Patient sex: F
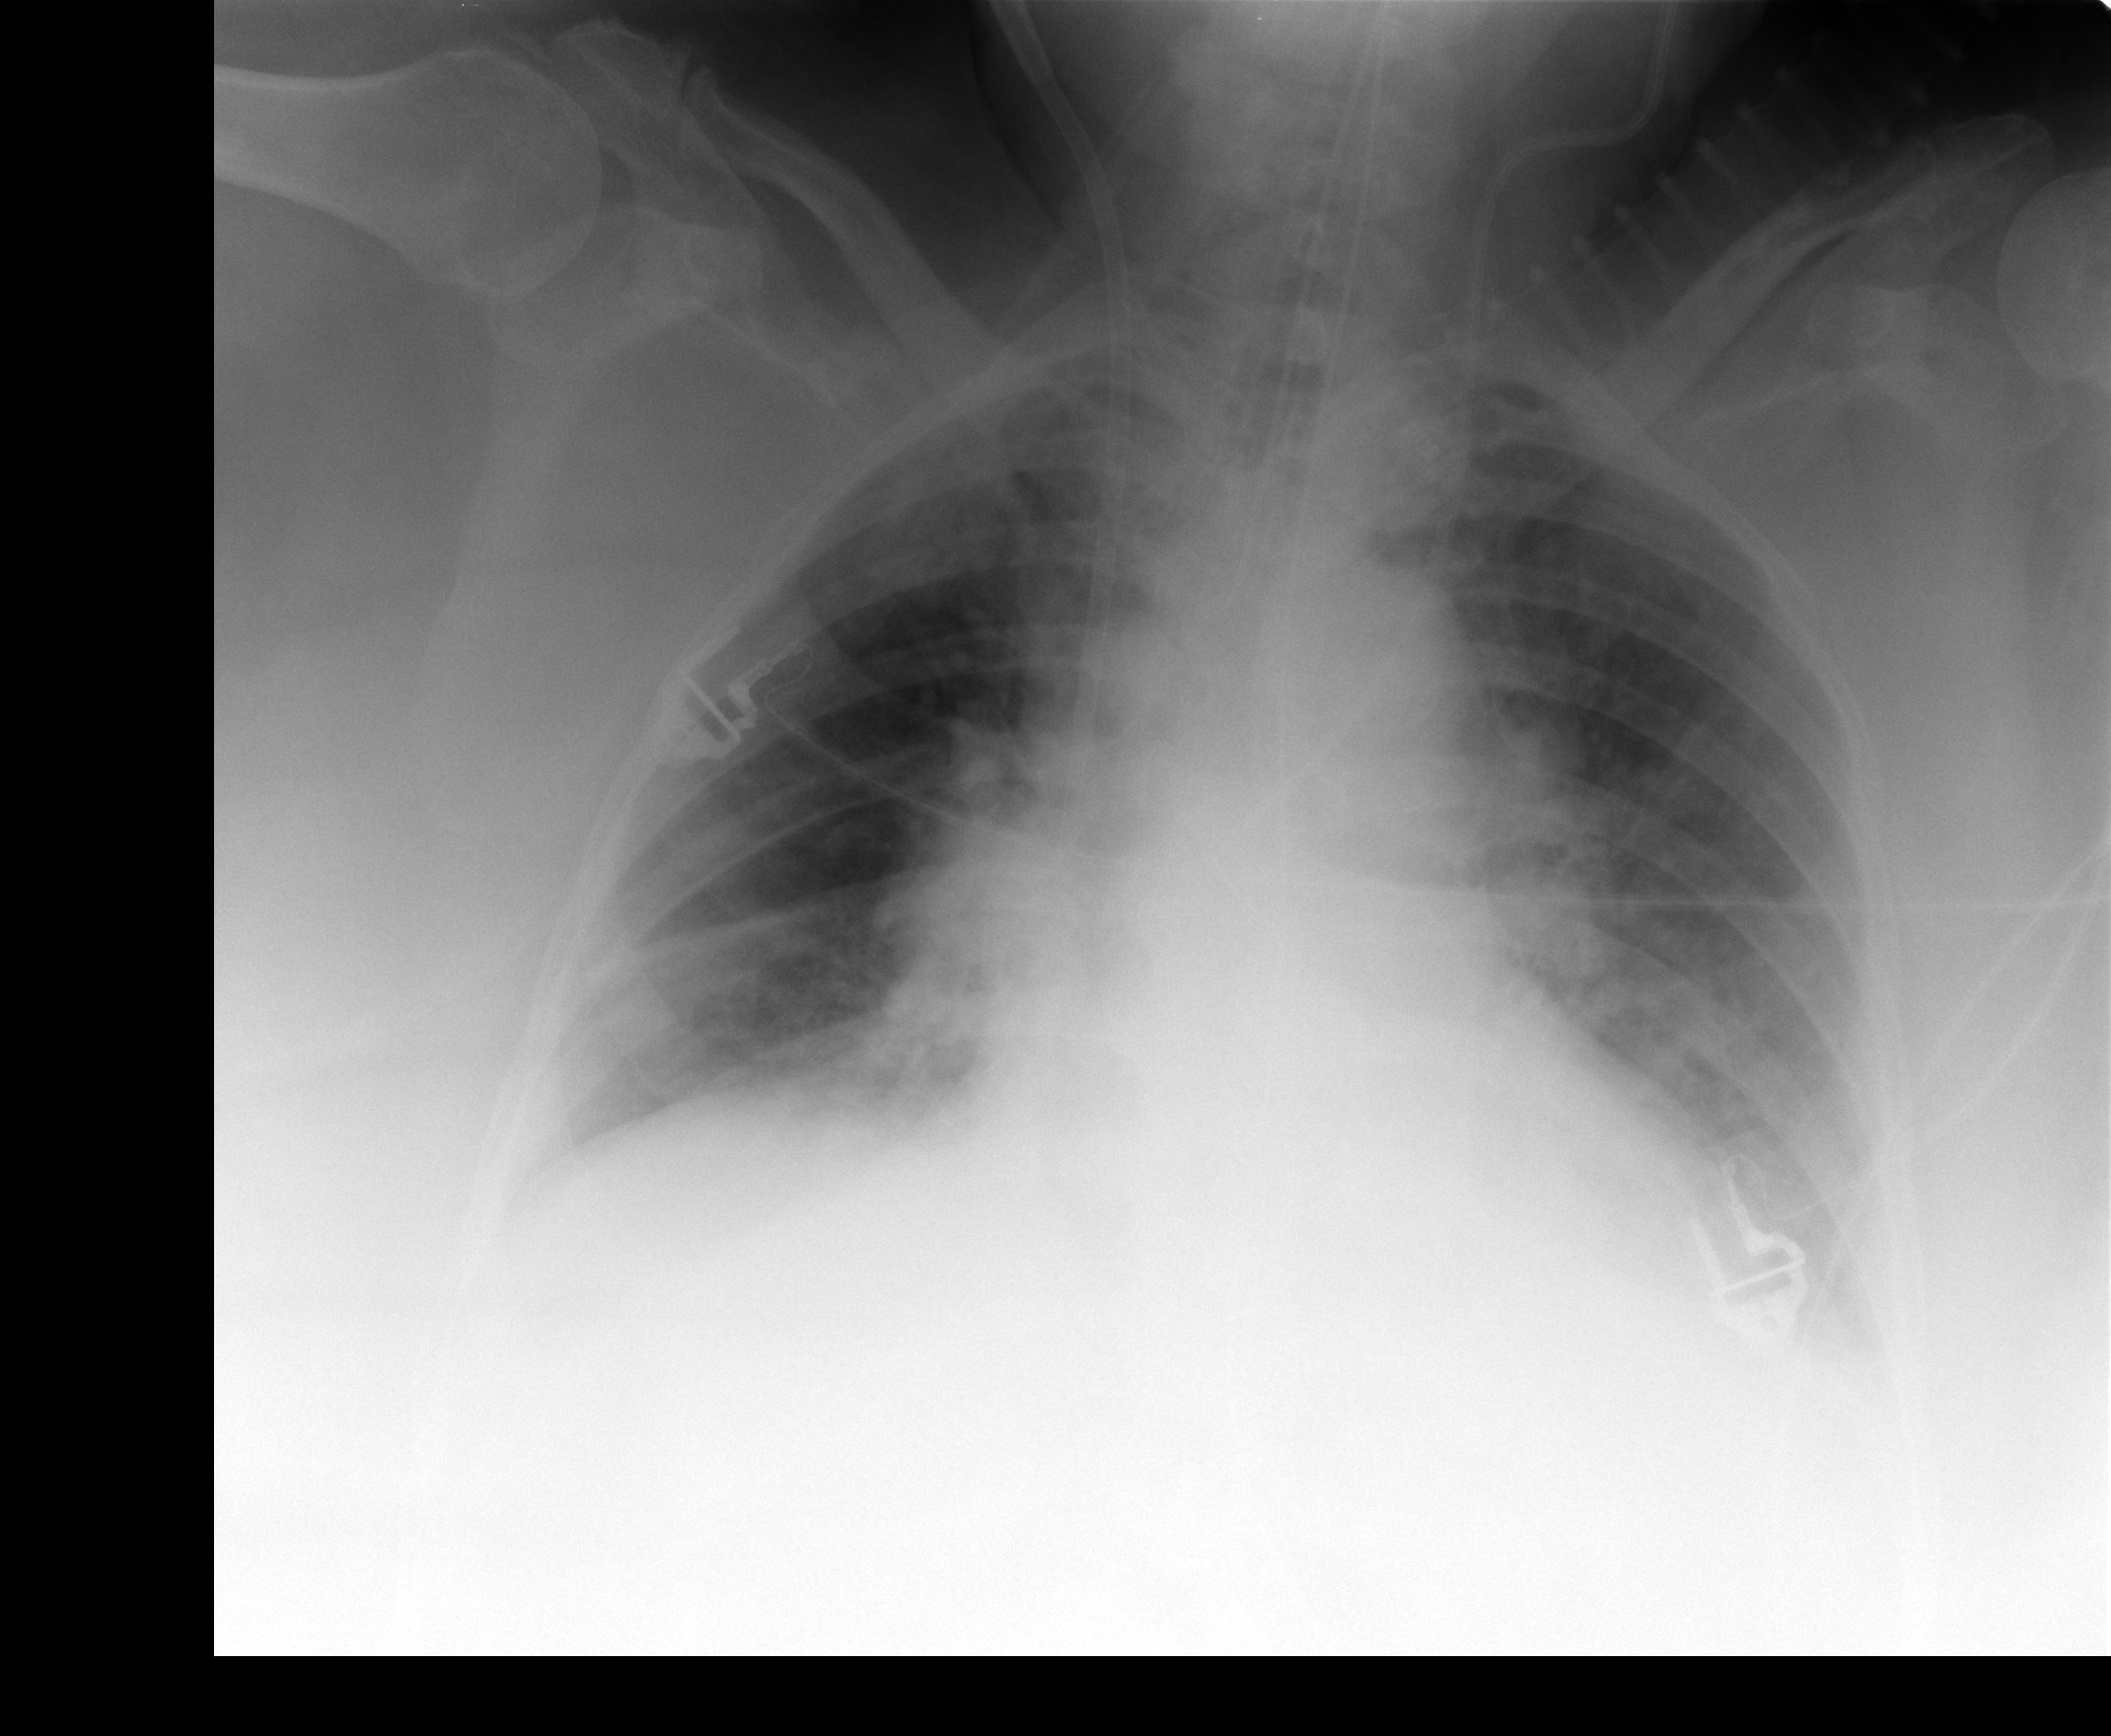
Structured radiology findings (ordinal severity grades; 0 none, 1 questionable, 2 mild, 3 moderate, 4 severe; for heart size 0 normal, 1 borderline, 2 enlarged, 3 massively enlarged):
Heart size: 2
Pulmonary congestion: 2
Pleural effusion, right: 1
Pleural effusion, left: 2
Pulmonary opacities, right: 0
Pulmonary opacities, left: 0
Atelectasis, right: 2
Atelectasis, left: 2